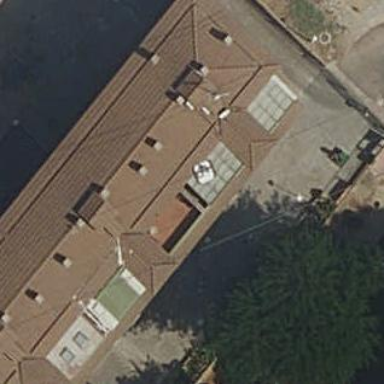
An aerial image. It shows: Part of building.